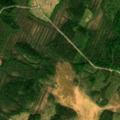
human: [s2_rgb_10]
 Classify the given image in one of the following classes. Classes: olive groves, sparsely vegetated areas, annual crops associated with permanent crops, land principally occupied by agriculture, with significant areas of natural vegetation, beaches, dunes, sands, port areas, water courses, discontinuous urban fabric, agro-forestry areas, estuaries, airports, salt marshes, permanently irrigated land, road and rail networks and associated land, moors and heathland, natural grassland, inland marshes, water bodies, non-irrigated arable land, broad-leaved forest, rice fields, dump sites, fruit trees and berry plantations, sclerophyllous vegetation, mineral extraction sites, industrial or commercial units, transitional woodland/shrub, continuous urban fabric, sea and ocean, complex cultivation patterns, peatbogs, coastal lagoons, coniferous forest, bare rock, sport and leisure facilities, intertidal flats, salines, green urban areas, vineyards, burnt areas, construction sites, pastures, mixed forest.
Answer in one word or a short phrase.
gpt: coniferous forest, mixed forest, transitional woodland/shrub, peatbogs